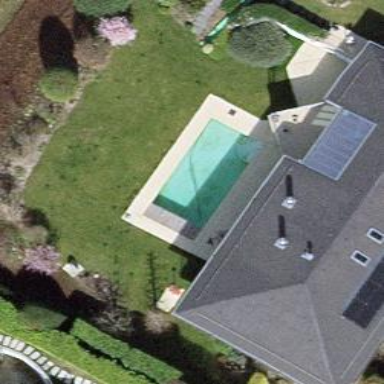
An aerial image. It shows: Swimming pool located in leisure land.